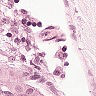
Metastatic tissue present: yes